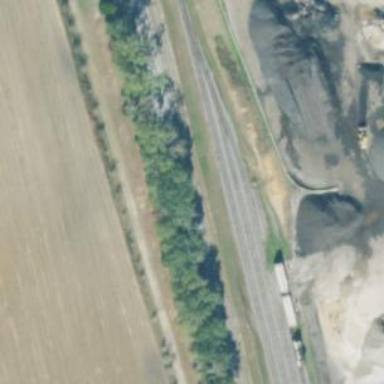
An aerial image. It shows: Railway spur service line used for aggregate transportation.